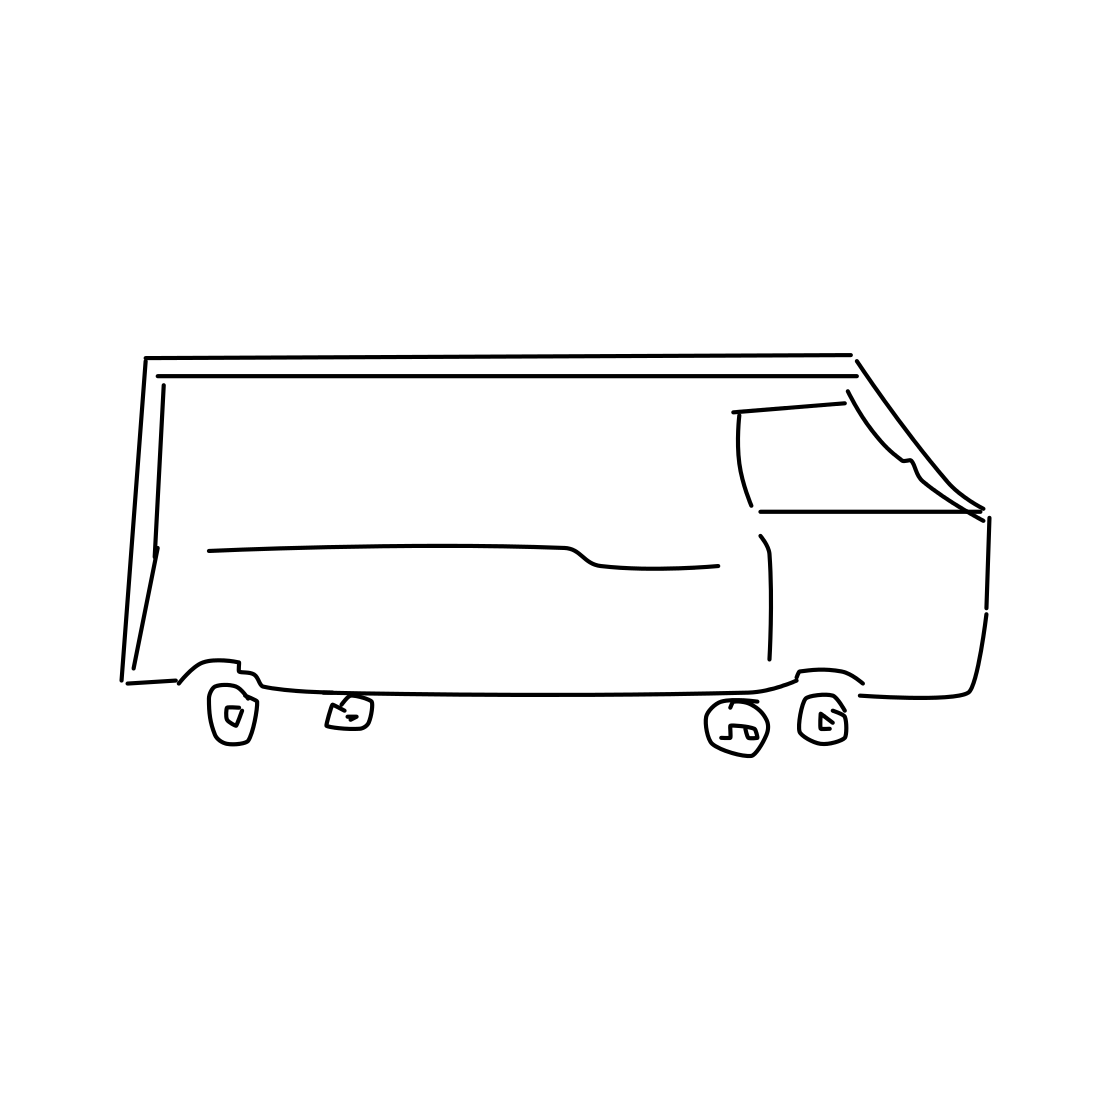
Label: van